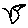
Label: bird